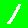
Digit: 1